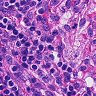
Metastatic tissue present: no